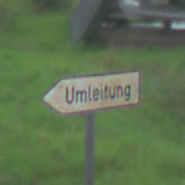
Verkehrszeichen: UmleitungswegweiserLinksweisend
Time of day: Midday
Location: Outdoor (Suburban)
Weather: Overcast
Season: NotSpecified
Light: Natural